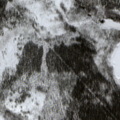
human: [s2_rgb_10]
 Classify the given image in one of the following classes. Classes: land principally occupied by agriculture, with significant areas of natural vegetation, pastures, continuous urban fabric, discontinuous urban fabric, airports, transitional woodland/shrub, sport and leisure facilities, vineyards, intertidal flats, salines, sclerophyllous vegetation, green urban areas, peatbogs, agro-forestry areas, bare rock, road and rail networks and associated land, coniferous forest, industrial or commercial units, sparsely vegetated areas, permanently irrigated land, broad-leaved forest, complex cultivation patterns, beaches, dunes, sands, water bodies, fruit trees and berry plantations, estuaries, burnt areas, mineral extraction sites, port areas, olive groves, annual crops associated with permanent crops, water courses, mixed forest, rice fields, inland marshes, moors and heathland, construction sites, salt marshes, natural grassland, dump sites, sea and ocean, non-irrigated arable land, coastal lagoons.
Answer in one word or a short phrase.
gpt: coniferous forest, mixed forest, transitional woodland/shrub, peatbogs